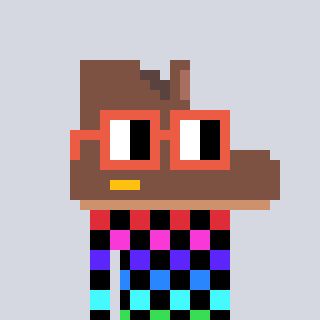
a pixel art character with square orange glasses, a boot-shaped head and a peachy-colored body on a cool background